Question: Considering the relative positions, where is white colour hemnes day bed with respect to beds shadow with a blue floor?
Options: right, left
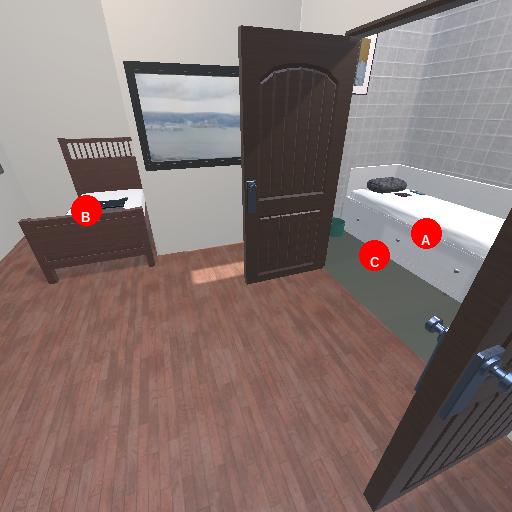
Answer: right